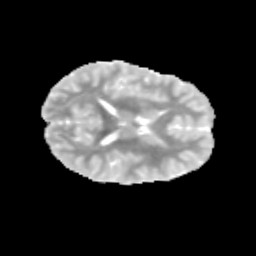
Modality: MD
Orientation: axial
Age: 9
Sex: female
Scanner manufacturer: siemens
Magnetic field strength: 3 T
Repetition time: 3.8 s
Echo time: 0.07 s